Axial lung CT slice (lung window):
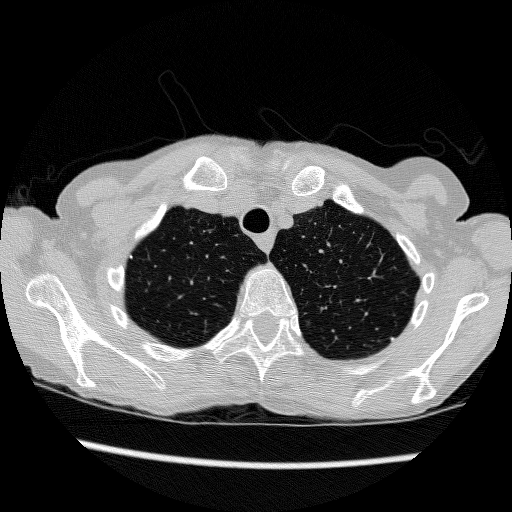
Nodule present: no